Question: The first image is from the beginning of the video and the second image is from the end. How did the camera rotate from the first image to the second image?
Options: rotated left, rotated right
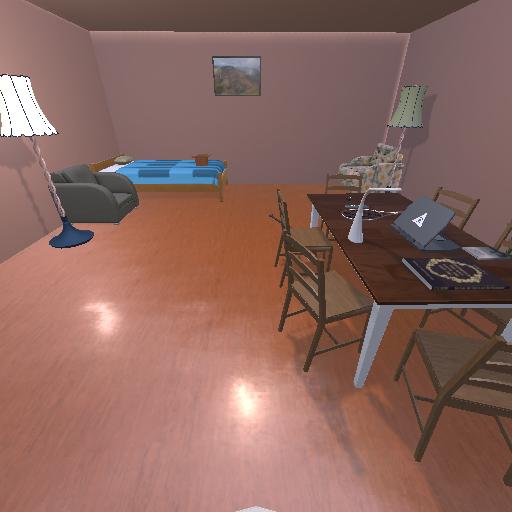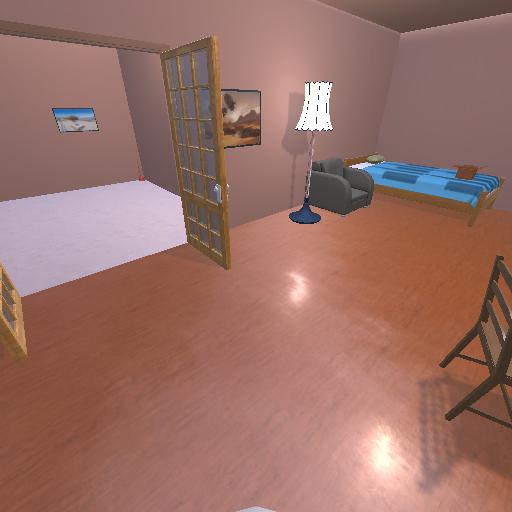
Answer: rotated left